Interaction volume radius: 5 \u00c5
Interaction volume height: 25 \u00c5
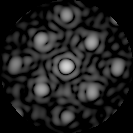
Disorder parameter: 0.2414